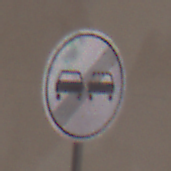
Verkehrszeichen: EndeUeberholverbot
Umgebung: Outdoor, Urban
Tageszeit: Midday
Wetter: PartlyCloudy
Licht: Natural
Jahreszeit: NotSpecified
Kontrast: MediumContrast